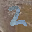
Label: 2